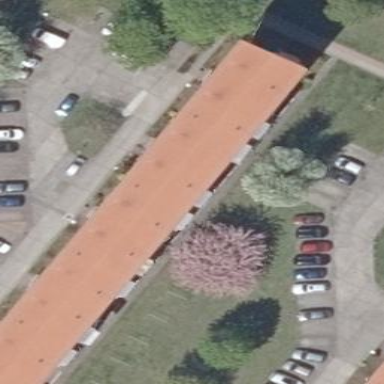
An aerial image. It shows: Gabled roof of red roof tiles covering apartment building.